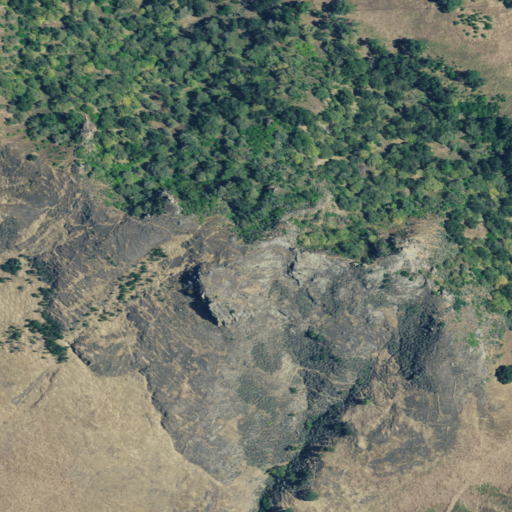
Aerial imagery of mountain in California named Coyote Peak containing grassland, shrub, mixed forest, and evergreen forest